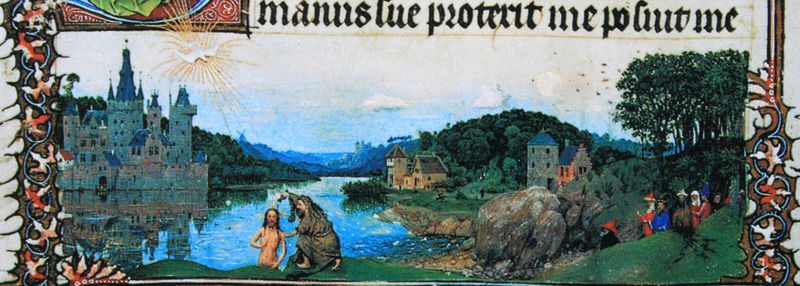
Titel: Turiner Stundenbuch, fol. 93v - Geburt des Johannes (Detail Landschaft)
Künstler: Meister des Turiner Stundenbuchs (Hubert van Eyck?)
Standort: Turin
Institution: Museo Civico
Schlagwörter: blau, felsen, gemälde, gruppe, himmel, mann, nackt, wasser, wolken, bäume, fluss, grün, landschaft, menschen, see, stadt, frau, glas, männer, gebäude, haus, rot, schleier, schloss, bart, johannes, rahmen, stein, taube, täufer, bild, häuser, hügel, spiegelung, sonne, wald, turm, schrift, fels, dächer, detail, buch, burg, jesus, märchen, taufe, miniatur, stufengiebel, neuschwanstein, jordan, gießen, apostel, buchmalerei, stundenbuch, manus, tminiatur, buchillustation